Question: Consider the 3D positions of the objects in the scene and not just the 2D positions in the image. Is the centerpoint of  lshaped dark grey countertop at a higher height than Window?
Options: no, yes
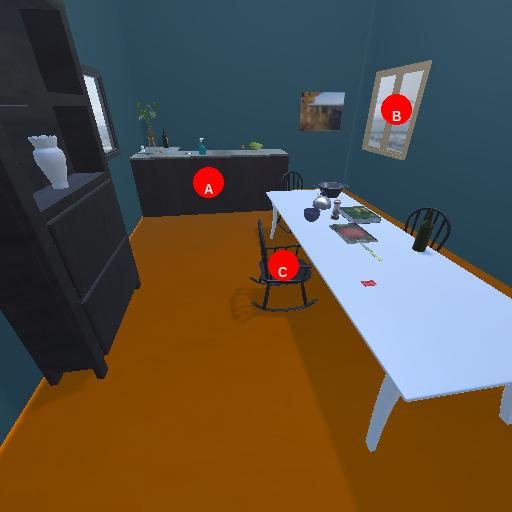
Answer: no